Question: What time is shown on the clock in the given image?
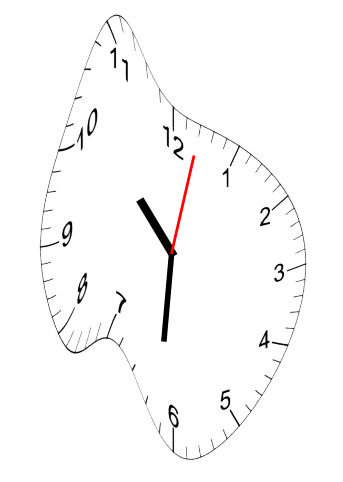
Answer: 10:31:02